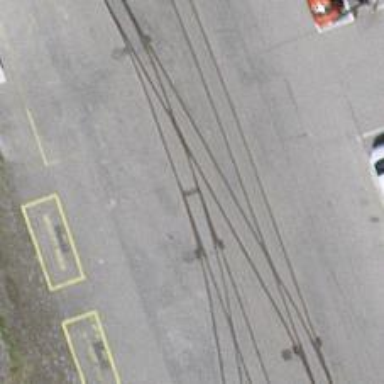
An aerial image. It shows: Railway switch.